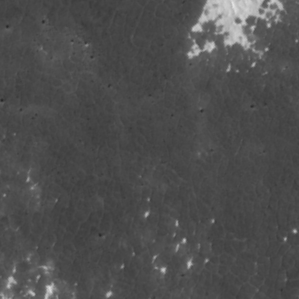
Label: frost